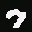
Label: 7